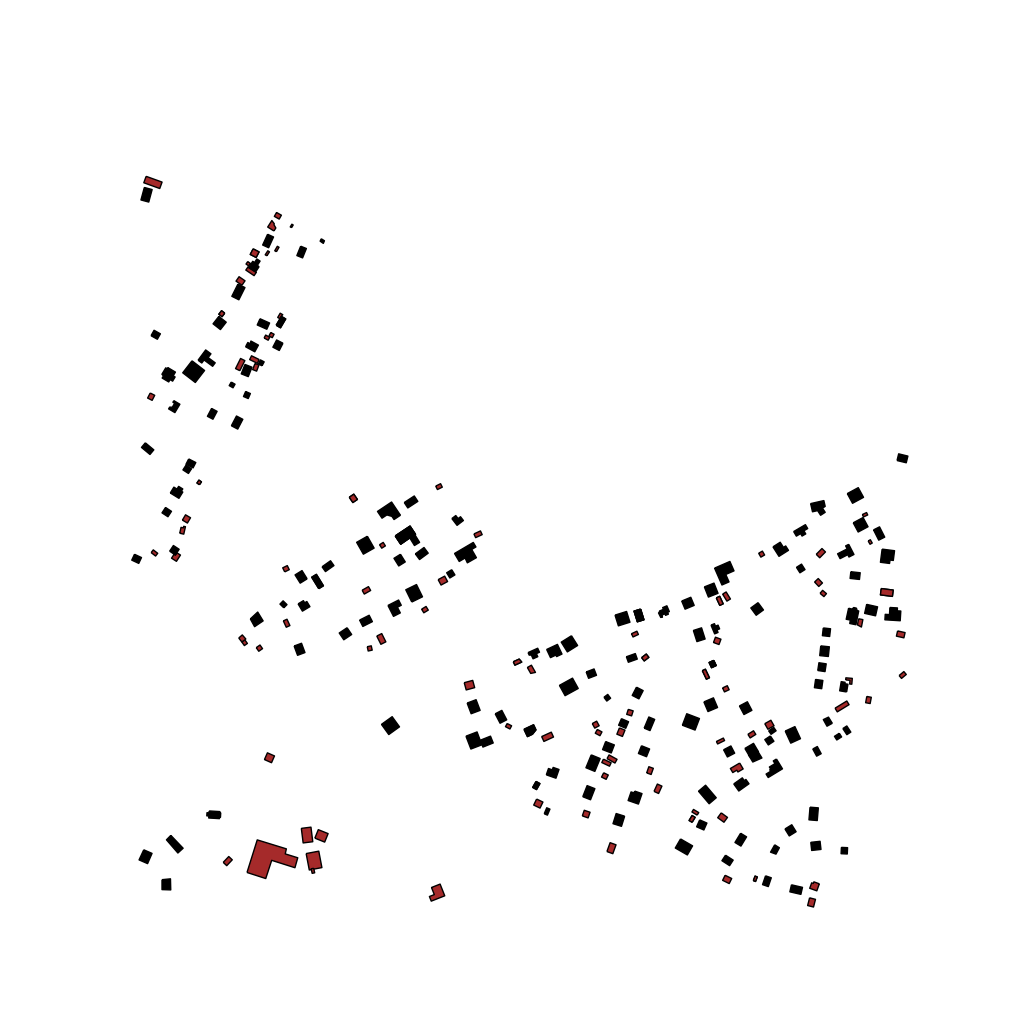
Tags: overhead vector_map, business, recreation, transport, soviet, individual_rise, density_1, Building, Facility, 1.0 km²